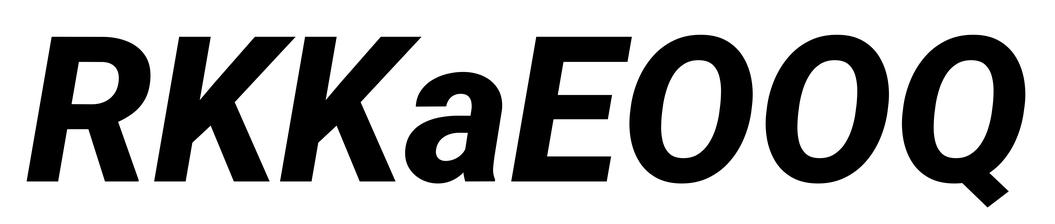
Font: Roboto-Italic_ExtraBold_Italic